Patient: sex M, age 44
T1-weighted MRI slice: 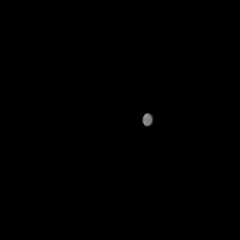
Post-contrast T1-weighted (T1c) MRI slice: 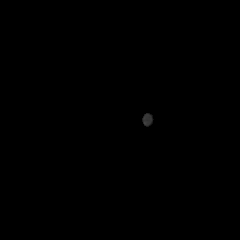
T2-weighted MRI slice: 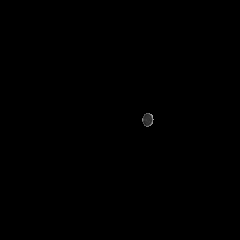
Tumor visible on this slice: no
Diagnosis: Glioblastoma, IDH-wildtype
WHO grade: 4